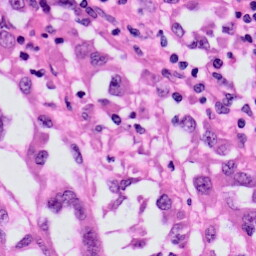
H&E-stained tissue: Skin